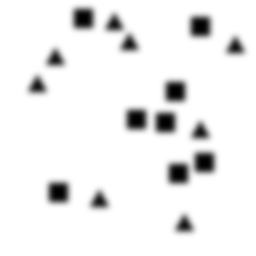
Squares: 8
Triangles: 8
Stars: 0
Total shapes: 16